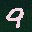
Label: 9